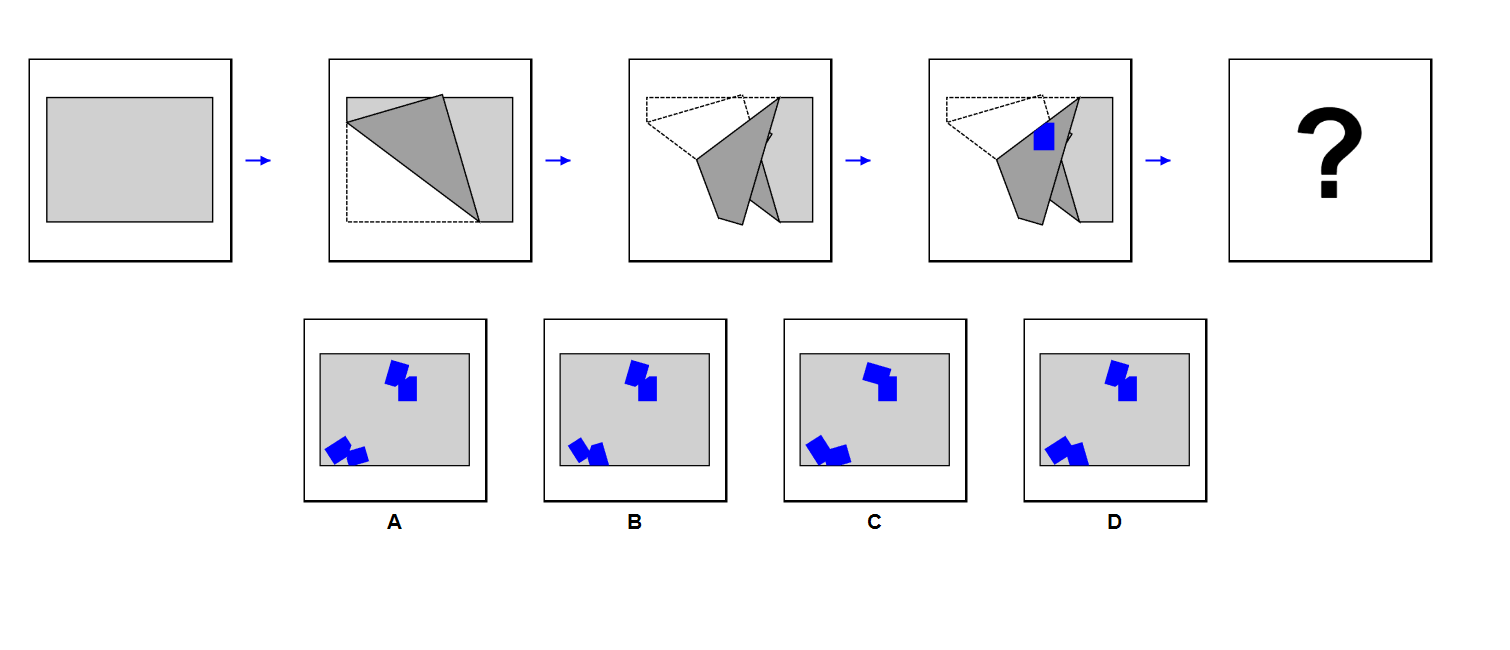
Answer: C